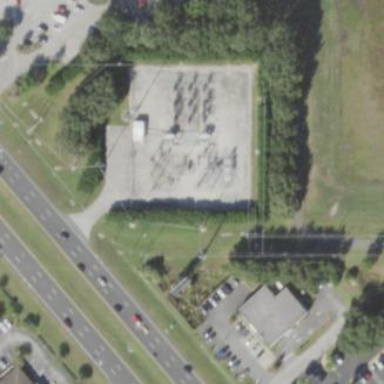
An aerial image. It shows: Outdoor substation for power distribution.